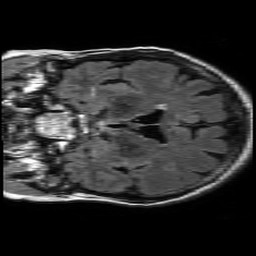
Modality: FLAIR
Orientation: coronal
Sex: female
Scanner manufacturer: philips
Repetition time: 11 s
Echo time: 0.125 s